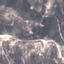
Land use / land cover class: HerbaceousVegetation